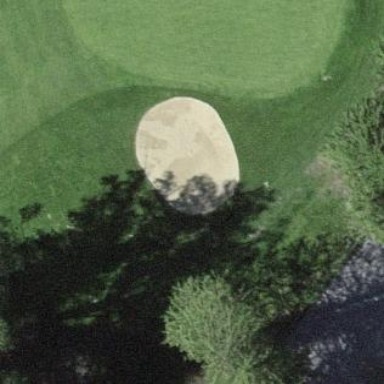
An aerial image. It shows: Golf bunker filled with sandy terrain.